Question: I would like to add a horizontal line under one of the rows in my kableextra table. The parameter hline_after for row_spec function is supposed to add the horizontal line under the row:
<URL>
However, this does not happen, the parameter appears to have no effect at all.
Example code:
'''
x <- knitr::kable(head(mtcars), "html")
kableExtra::row_spec(x, 2, hline_after = TRUE)
'''

Does anyone know why this happens and is there another way to add the horizontal line to the table (using the same packages).
Thank you
As Lyngbakr pointed out, the function works when output is set to LaTeX.
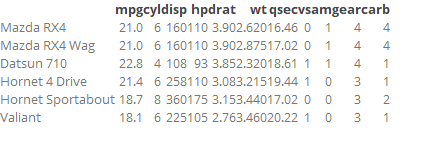
Answer: As Lyngbakr pointed out in the comments, the function does not use the parameter hline_after in case the output is set to html. The parameter is only useful for latex output, it is just not mentioned explicitly in the documentation.
<URL>
An alternative to using the hline_after parameter is using extra_css:
'''
x <- knitr::kable(head(mtcars), "html")
kableExtra::row_spec(x, 2, extra_css = "border-bottom: 1px solid")
'''
However, in more complicated tables this will mess with other row_spec and column_spec calls that you might be using.